Question: I have wasted a 4 hours on finding a reason for not adding of webflow jars tp the reference library of my my modular maven project which is generated from appfuse.I want to add a webflow to this project. But when I do the registering as below, I get an error (I have still not run the project).

error is
'''
Multiple annotations found at this line:
- Class 'org.springframework.webflow.mvc.servlet.FlowHandlerAdapter'
not found
'''
But I have included the webflow dependencies in my pom in my web module project. But when I go the the reference library I can not find the webflow jars as well. I think this is the reason for this, But I can not wind a way to get the jars in to the reference library.
The generated pom is very lengthy. I will add it if it is needed.
'''
<dependency>
<groupId>org.springframework.webflow</groupId>
<artifactId>spring-webflow</artifactId>
<version>2.3.2.RELEASE</version>
</dependency>
'''
Is there a compatibility issue with the spring versions. I am currently using 4.0.0.RELEASE I have changed it to 4.0.2.RELEASE as well. But no luck. I can not find a meaningful solution for this. I really appreciate some help on this.
Thanks
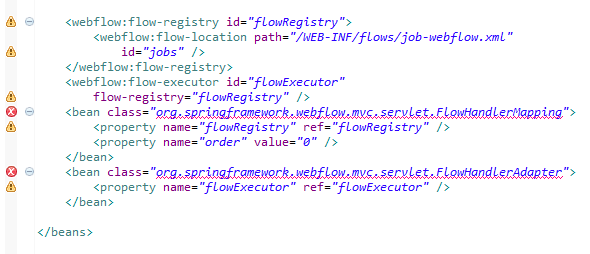
Answer: In Eclipse, right click the project and go to build path -> configure build path
From here, go to libraries and check that the Maven dependencies library is in there.
If its not click add library click maven managed dependencies, next, finish
Should add the libraries to the eclipse project